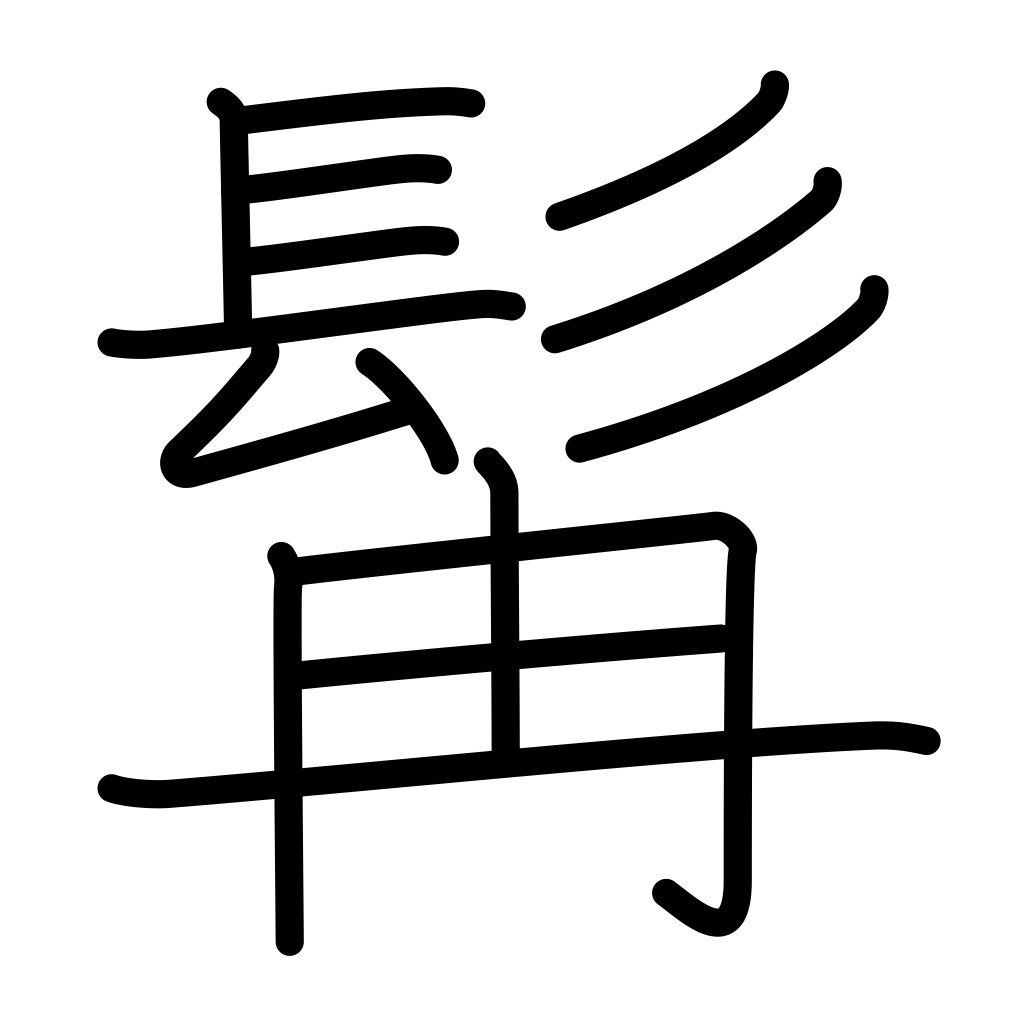
Meaning: beard, mustache